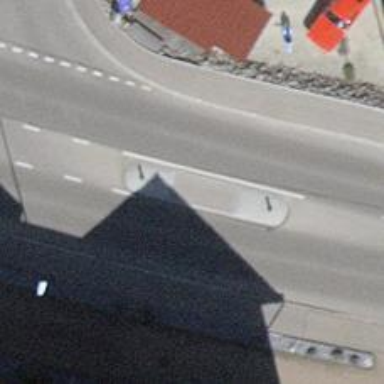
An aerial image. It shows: Uncontrolled crossing with pedestrian island.